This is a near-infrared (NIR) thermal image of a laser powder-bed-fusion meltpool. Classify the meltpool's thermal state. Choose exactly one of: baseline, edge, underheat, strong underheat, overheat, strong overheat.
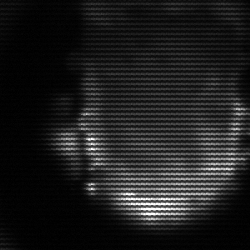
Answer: baseline